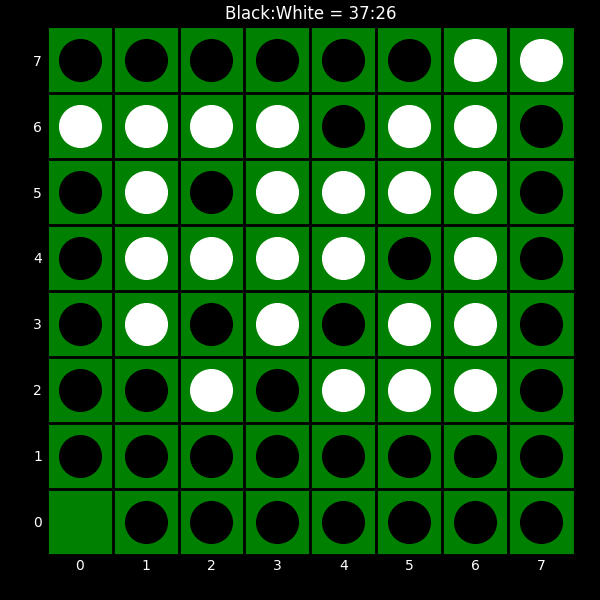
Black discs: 37
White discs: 26